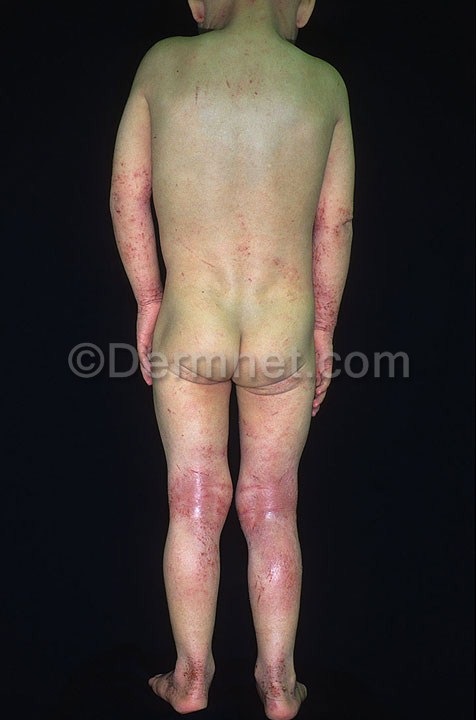
Disease: Atopic Dermatitis Photos